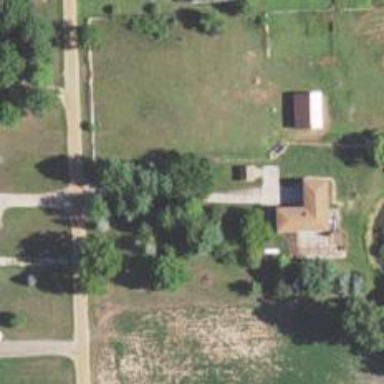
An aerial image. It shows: Driveway.